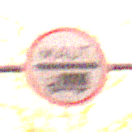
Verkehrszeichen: Mautpflicht
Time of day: Night
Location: Outdoor (Nature)
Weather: Clear
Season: NotSpecified
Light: Natural